Question: I am trying to have different css for login register and login links. But as they are being added using template_links block and they are automatically rendered and no template file for specific one, I am unable to achieve this.
'''
<block type="page/template_links" name="account.links" as="accountLinks"/>
'''
At the moment I tried changing the css but obviously css rules are getting assigned to all of it at the same time.
How can I achieve this please suggest something. Thank you
can I do that using layout?
'''
<customer_logged_in>
<reference name="account.links">
<action method="addLink" translate="label title" module="customer"><label>Log Out</label><url helper="customer/getLogoutUrl"/><title>Log Out</title><prepare/><urlParams/><position>2</position></action>
<action method="removeLinkByUrl"><url helper="customer/getRegisterUrl" /></action>
</reference>
</customer_logged_in>
<!--
Load this update on every page when customer is logged out
-->
<customer_logged_out>
<reference name="account.links">
<action method="addLink" translate="label title" module="customer"><label>Login</label><url helper="customer/getLoginUrl"/><title>Login</title><prepare/><urlParams/><position>1</position></action>
<action method="removeLinkByUrl" ifconfig="enterprise_invitation/general/registration_required_invitation"><url helper="customer/getRegisterUrl" /></action>
<!-- <action method="addLink" translate="label title" module="customer"><label>register</label><url helper="customer/getRegisterUrl" /><title>register</title><prepare/><urlParams/><position>100</position><li/><a/><before_text> or </before_text><after_text>.</after_text></action> -->
</reference>
<remove name="wishlist_sidebar"></remove>
<remove name="reorder"></remove>
<remove name="top.menu" />
</customer_logged_out>
<!--
Layout for customer login page
-->
<customer_account_login translate="label">
<label>Customer Account Login Form</label>
<!-- Mage_Customer -->
<remove name="right"/>
<remove name="left"/>
<reference name="head">
<action method="addJs"><script>jquery/jquery.js</script></action>
</reference>
<reference name="root">
<action method="setTemplate"><template>page/1column.phtml</template></action>
</reference>
<reference name="content">
<block type="customer/form_login" name="customer_form_login" template="customer/form/login.phtml"/>
</reference>
</customer_account_login>
'''
current theme links look like this

------EDIT-----
After placing class in aparam It is still applying same old css rules as in the html showing no class element. I have place the .logout-link class in the same theme in custom and style.css but still no luck. It is not finding this class and not even it is showing in chrome developer tools.
'''
<customer_logged_in>
<reference name="account.links">
<action method="addLink" translate="label title" module="customer">
<label>Log Out</label>
<url helper="customer/getLogoutUrl"/>
<title>Log Out</title>
<prepare/>
<urlParams/>
<position>2</position>
<aParams>class="logout-link"</aParams>
</action>
<action method="removeLinkByUrl"><url helper="customer/getRegisterUrl" /></action>
</reference>
'''
'''
<div class="header-links-wrapper">
<ul class="links">
<li class="first last"><a href="http://www.ubt.com/index.php/customer/account/logout/" title="Log Out">Log Out</a></li>
</ul>
</div>
'''
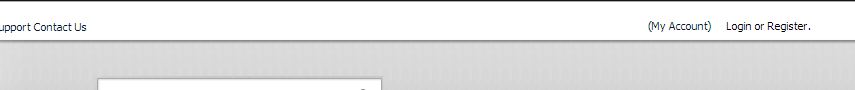
Answer: You can apply a class with the 'addLink' method using the following:
'''
<liParams/>
<aParams>class="My Class Name"</aParams>
<beforeText/>
<afterText/>
'''
So for example, to add a class to your logout link, you can do this:
'''
<action method="addLink" translate="label title" module="customer">
<label>Log Out</label>
<url helper="customer/getLogoutUrl"/>
<title>Log Out</title><prepare/>
<urlParams/>
<position>2</position>
<liParams/>
<aParams>class="logout-link"</aParams>
<beforeText/>
<afterText/>
</action>
'''
Then you just add a css definition for 'logout-link'